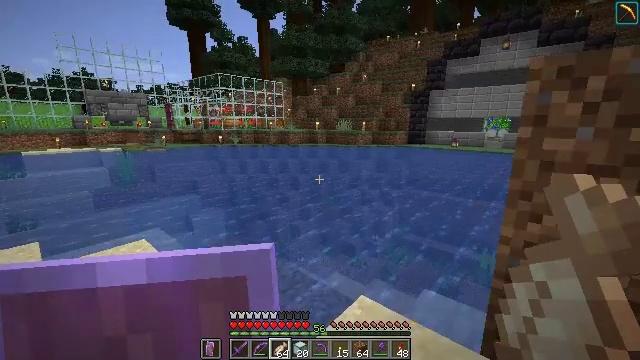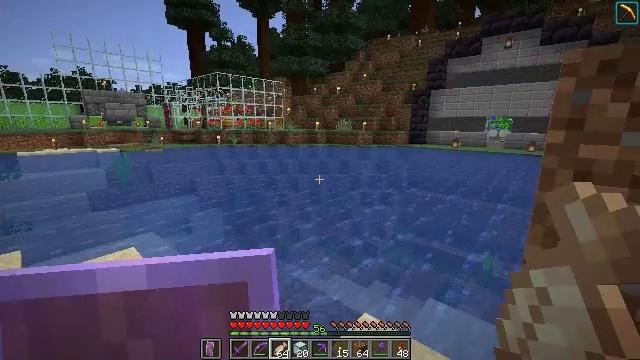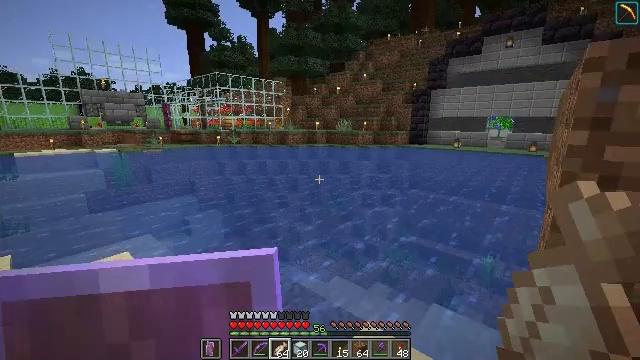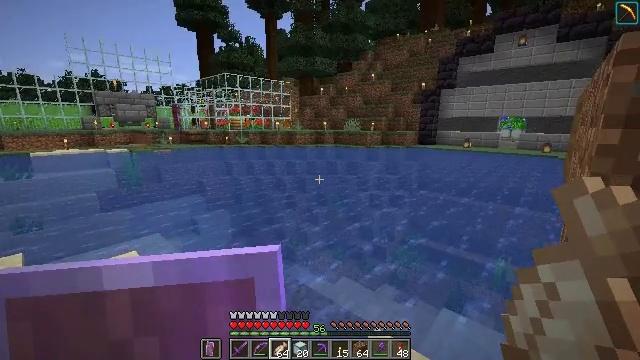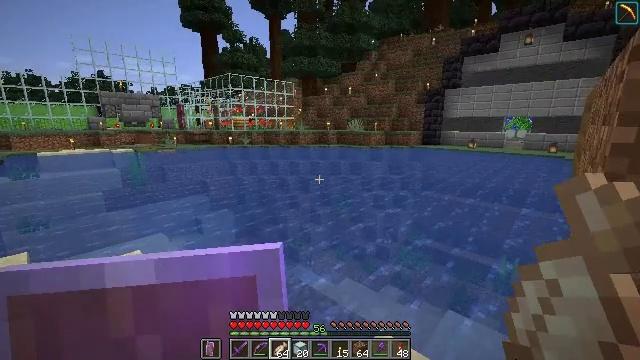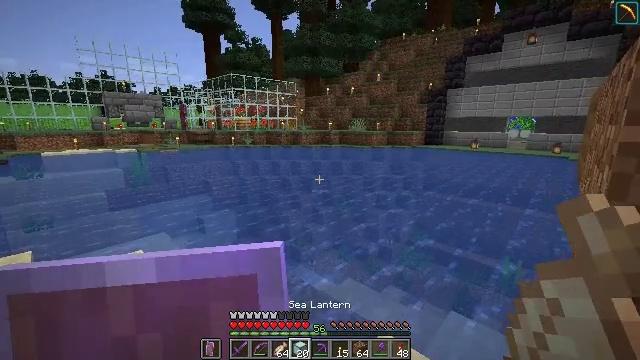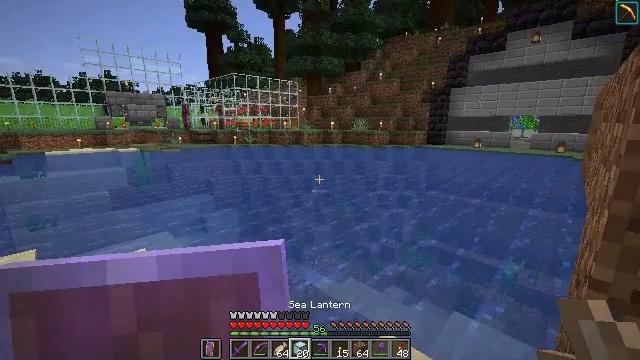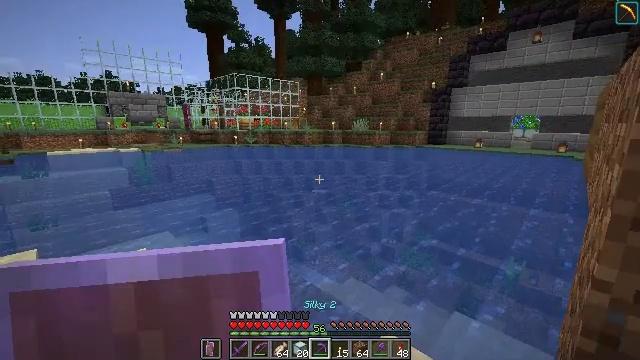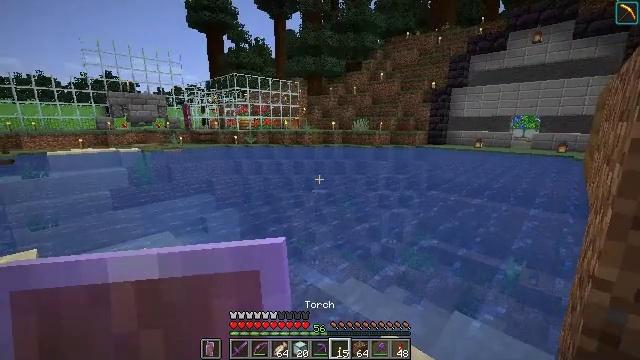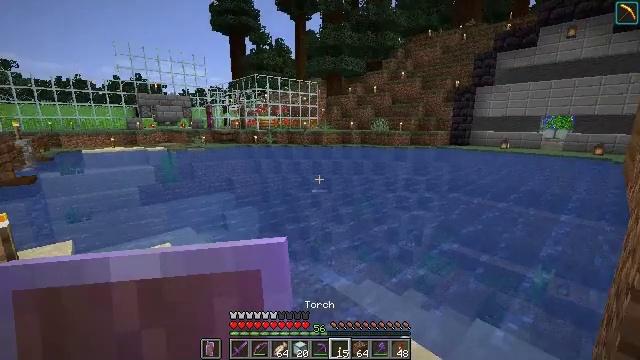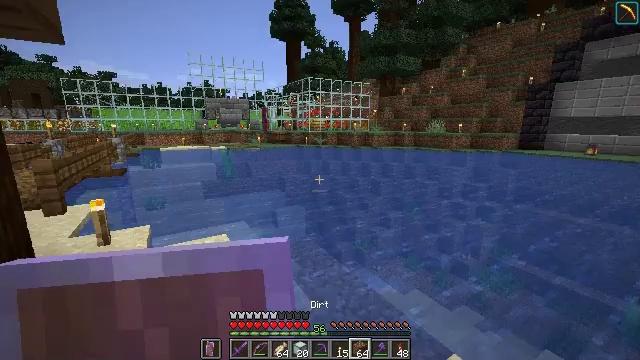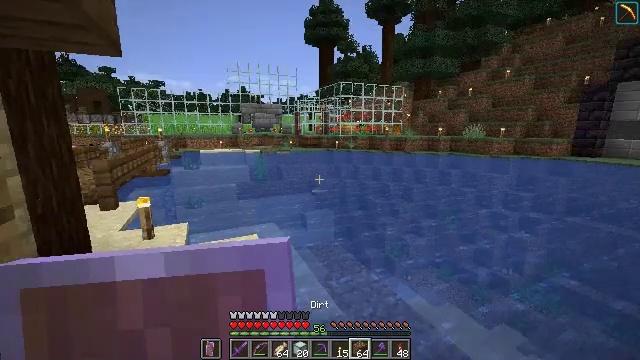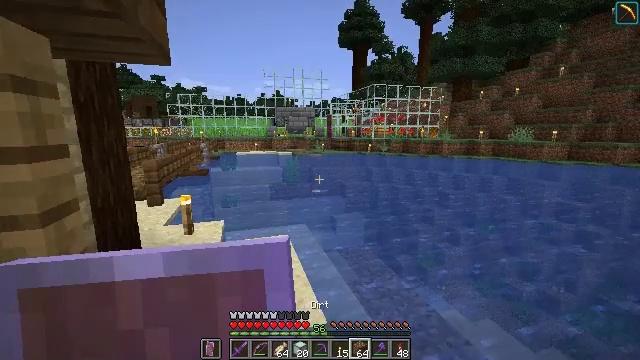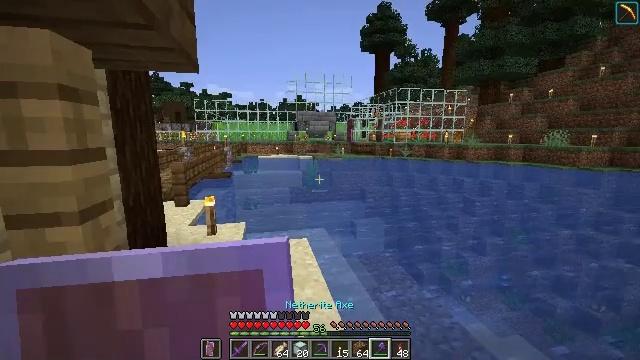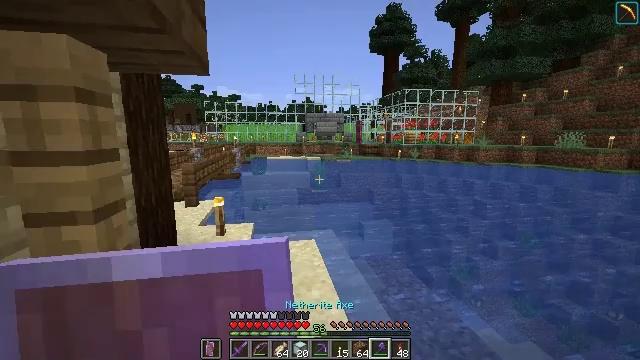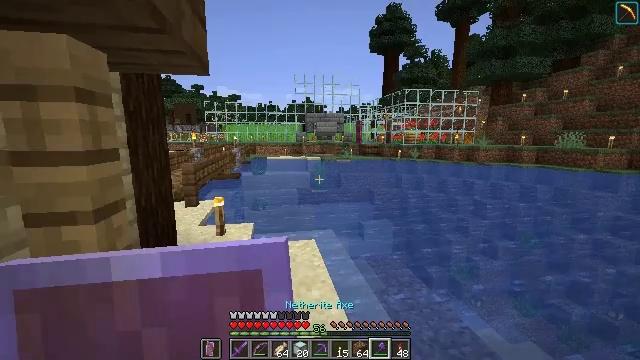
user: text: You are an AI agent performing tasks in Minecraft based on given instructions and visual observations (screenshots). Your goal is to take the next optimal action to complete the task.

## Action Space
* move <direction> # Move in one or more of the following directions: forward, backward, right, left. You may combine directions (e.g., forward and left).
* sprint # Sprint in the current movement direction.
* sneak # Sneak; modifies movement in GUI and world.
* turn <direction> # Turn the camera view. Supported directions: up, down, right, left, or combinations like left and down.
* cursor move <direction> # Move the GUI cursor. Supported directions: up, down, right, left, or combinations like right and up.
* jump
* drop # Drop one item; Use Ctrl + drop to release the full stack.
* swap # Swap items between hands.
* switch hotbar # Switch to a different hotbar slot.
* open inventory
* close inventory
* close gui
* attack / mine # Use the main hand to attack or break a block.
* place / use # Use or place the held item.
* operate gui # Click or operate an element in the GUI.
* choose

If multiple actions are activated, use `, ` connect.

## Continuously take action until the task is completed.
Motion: motion action
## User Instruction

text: Get cactus from the sandy areas.
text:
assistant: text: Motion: no_op
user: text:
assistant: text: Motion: no_op
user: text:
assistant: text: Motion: turn left
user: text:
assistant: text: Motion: no_op
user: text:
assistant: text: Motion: no_op
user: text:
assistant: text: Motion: no_op
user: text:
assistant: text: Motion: no_op
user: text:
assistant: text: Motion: no_op
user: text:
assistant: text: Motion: turn left
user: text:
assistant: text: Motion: turn left
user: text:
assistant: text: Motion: turn left
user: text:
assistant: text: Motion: turn left
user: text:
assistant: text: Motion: turn left
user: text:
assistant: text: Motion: turn left
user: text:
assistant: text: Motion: no_op
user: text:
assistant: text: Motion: no_op
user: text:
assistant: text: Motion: no_op
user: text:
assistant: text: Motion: no_op
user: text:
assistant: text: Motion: no_op
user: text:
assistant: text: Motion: no_op
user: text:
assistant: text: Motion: no_op
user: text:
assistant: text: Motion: no_op
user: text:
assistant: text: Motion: no_op
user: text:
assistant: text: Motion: no_op
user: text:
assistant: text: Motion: sprint
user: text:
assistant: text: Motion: move forward, sprint
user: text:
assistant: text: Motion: move forward, sprint
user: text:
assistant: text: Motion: move forward, sprint
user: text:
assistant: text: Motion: move forward, sprint
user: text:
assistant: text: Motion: move forward, sprint